Interaction volume radius: 5 \u00c5
Interaction volume height: 10 \u00c5
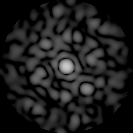
Disorder parameter: 0.824